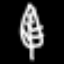
Label: leaf